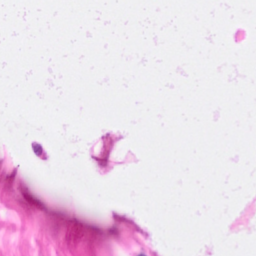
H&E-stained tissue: Breast